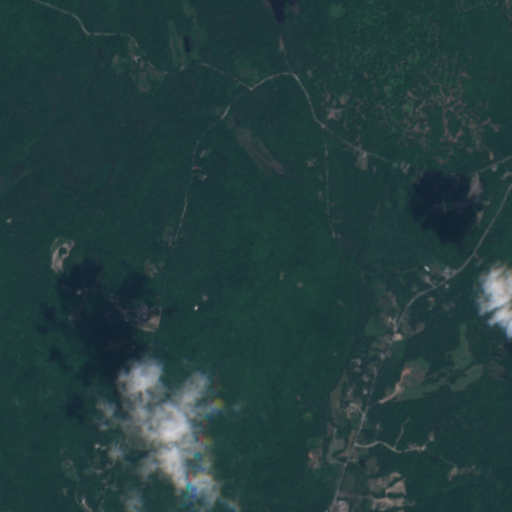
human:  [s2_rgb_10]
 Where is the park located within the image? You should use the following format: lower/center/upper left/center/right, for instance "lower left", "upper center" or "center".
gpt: The park is located in the center left of the image.
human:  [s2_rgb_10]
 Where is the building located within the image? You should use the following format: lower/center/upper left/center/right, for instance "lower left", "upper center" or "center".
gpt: The building is located in the center left of the image.
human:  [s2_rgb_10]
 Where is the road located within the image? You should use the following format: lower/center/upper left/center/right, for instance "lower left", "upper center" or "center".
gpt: There is no road in the image.